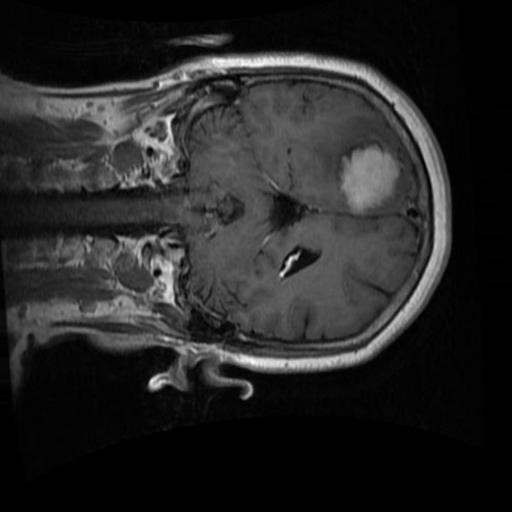
Label: brain_menin